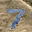
Label: 7